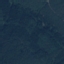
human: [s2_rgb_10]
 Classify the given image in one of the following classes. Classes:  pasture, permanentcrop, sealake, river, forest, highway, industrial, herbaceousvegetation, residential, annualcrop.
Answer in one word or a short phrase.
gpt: Forest